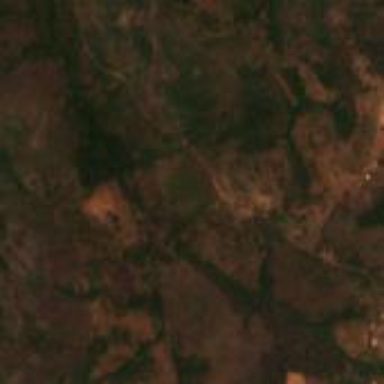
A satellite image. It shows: Forest area.